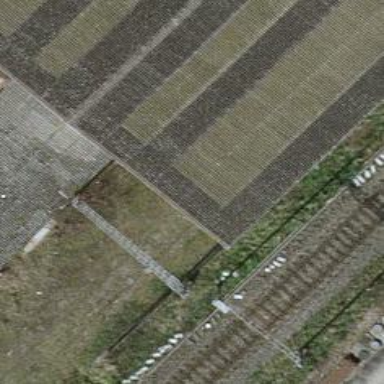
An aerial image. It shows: Single-track railway spur.